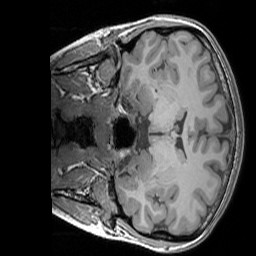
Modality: T1w
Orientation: coronal
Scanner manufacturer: siemens
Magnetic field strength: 3 T
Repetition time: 1.83 s
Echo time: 0.00303 s